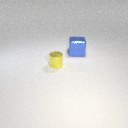
large blue metal cube behind small yellow metal cylinder